Question: I am trying to create filled.contour using the following matrix.
'''
row1 <- rep(10,100)
row2 <- sample(c(10:30),100,replace=TRUE)
row3 <- rep(30,100)
z1 <- cbind(row1,row2,row3)
col1 <- colorRampPalette(c('red','yellow','deepskyblue'))(20)
filled.contour(z=z1,col=col1,cex.lab=2,cex.main=1.1,nlevels=20,main=('Heat map'))
'''
I get the following plot:

( 'filled.contour' as stated <URL>
You can see that 'row2' is placed exactly in the middle(at position 0.5 with respect to the axis). my question is as follows:
'c(0,.33,1)' 'c(0,.5,1)'.
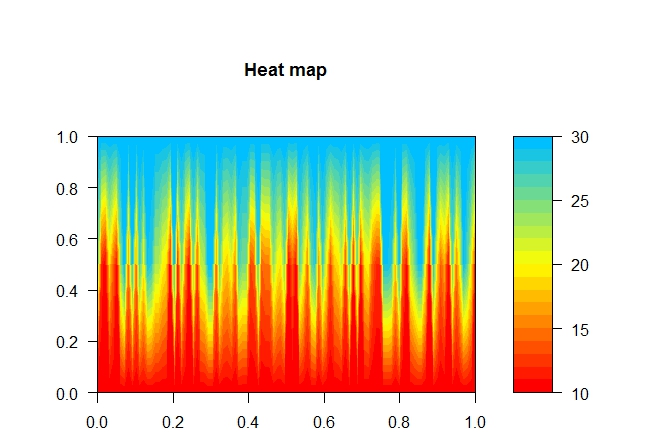
Answer: While I waited for some response here, I kept on trying and actually it was a very silly problem.
You just need to change the default 'y' argument in 'filled.contour'
Here is the (not significantly) modified function which gives the following image:
'''
filled.contour(z=z1,y=c(0,.33,1),col=col1,cex.lab=2,cex.main=1.1,nlevels=20,main=('Heat map with custom y placement'))
'''